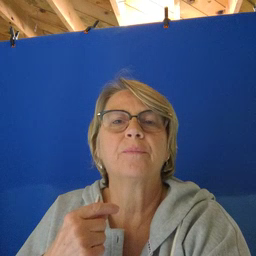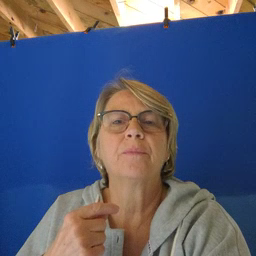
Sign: cheek